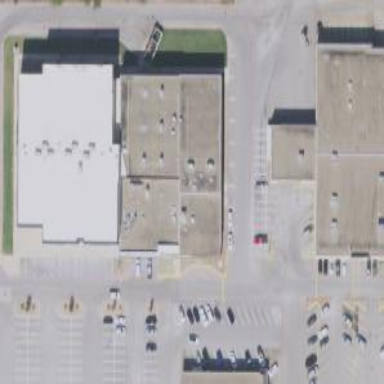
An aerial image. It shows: Cinema building.